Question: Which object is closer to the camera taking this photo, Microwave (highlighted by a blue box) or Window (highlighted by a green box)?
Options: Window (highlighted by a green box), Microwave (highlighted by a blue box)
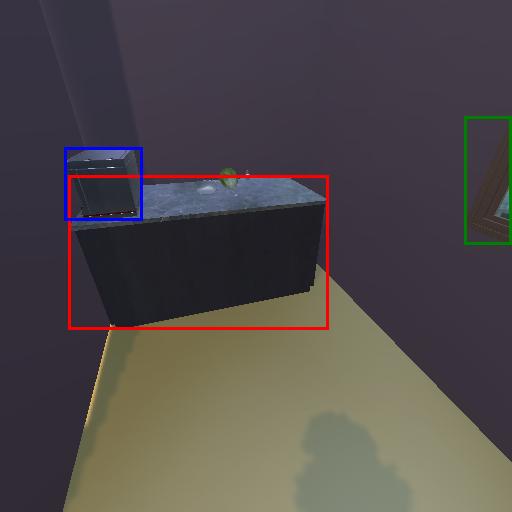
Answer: Window (highlighted by a green box)